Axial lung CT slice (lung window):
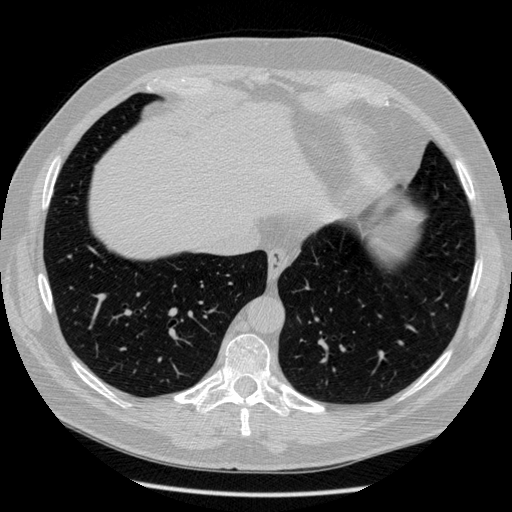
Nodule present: no